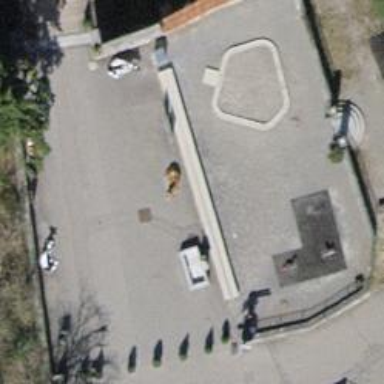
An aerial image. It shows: White concrete bench.